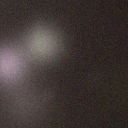
Screen state: off